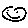
Label: smiley face